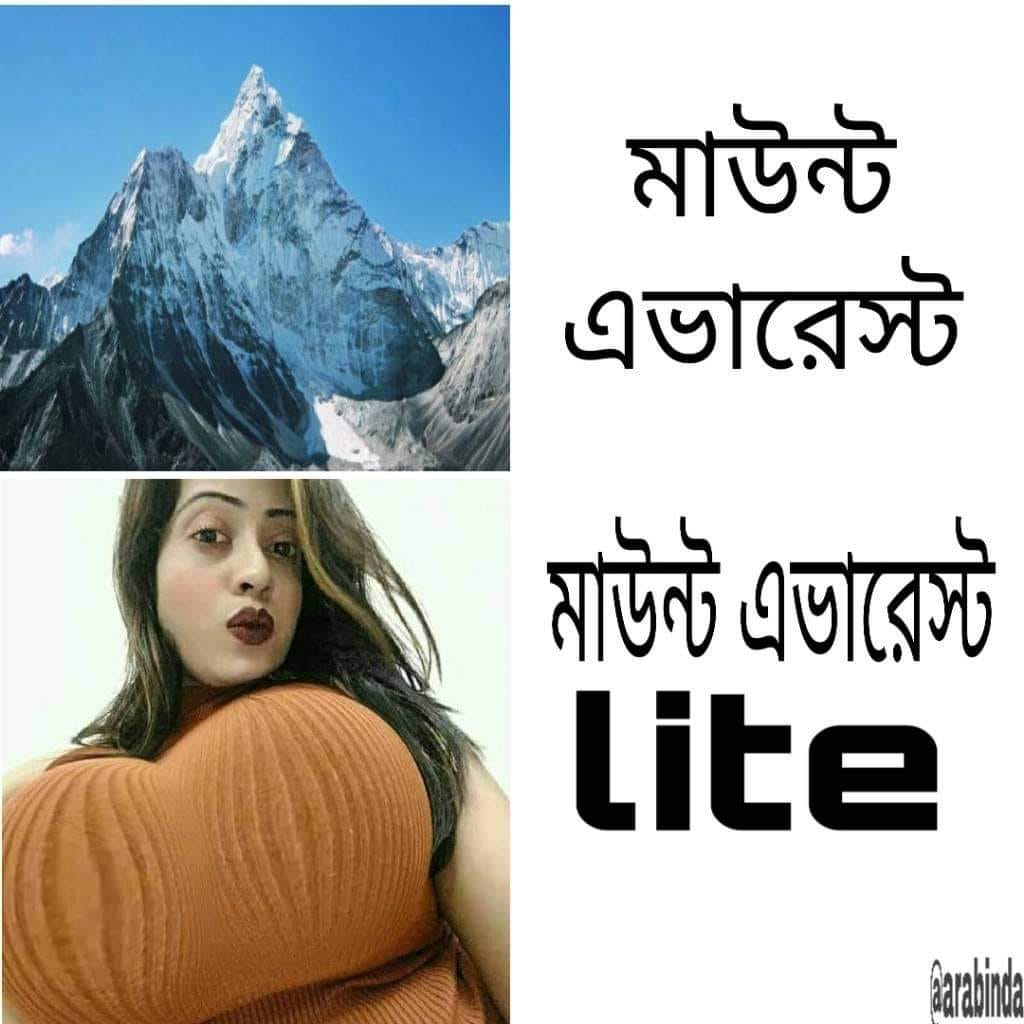
Caption: মাউন্ট এভারেস্ট     মাউন্ট এভারেস্ট Lite
Label: hate